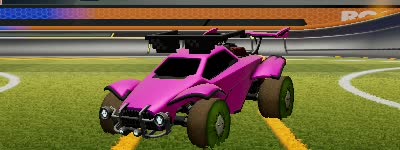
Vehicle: octane